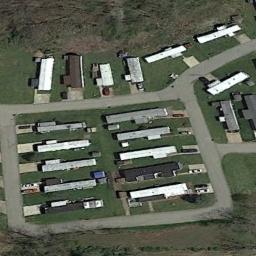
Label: mobile_home_park